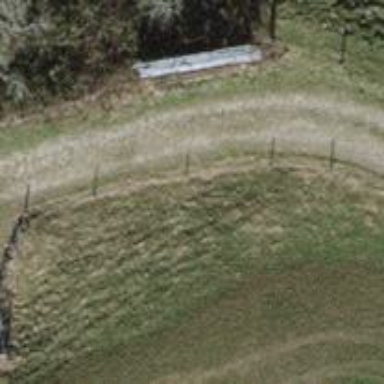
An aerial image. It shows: Grass path.